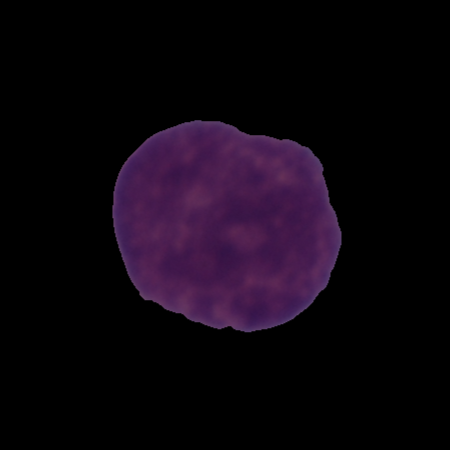
Label: cancer